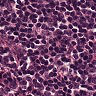
Metastatic tissue present: no